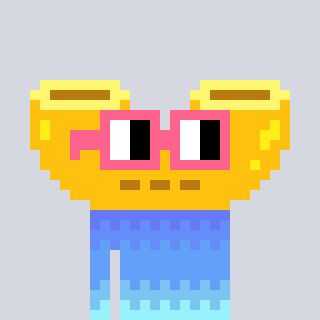
a pixel art character with square pink glasses, a macaroni-shaped head and a grayscale-colored body on a cool background